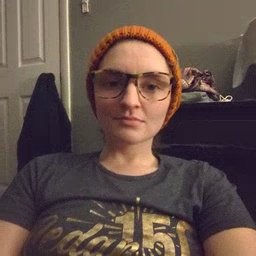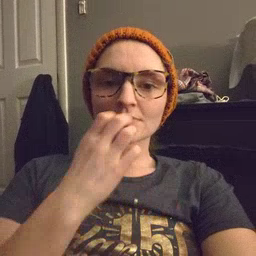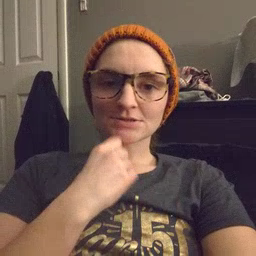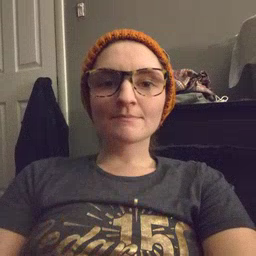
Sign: underwear